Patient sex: M
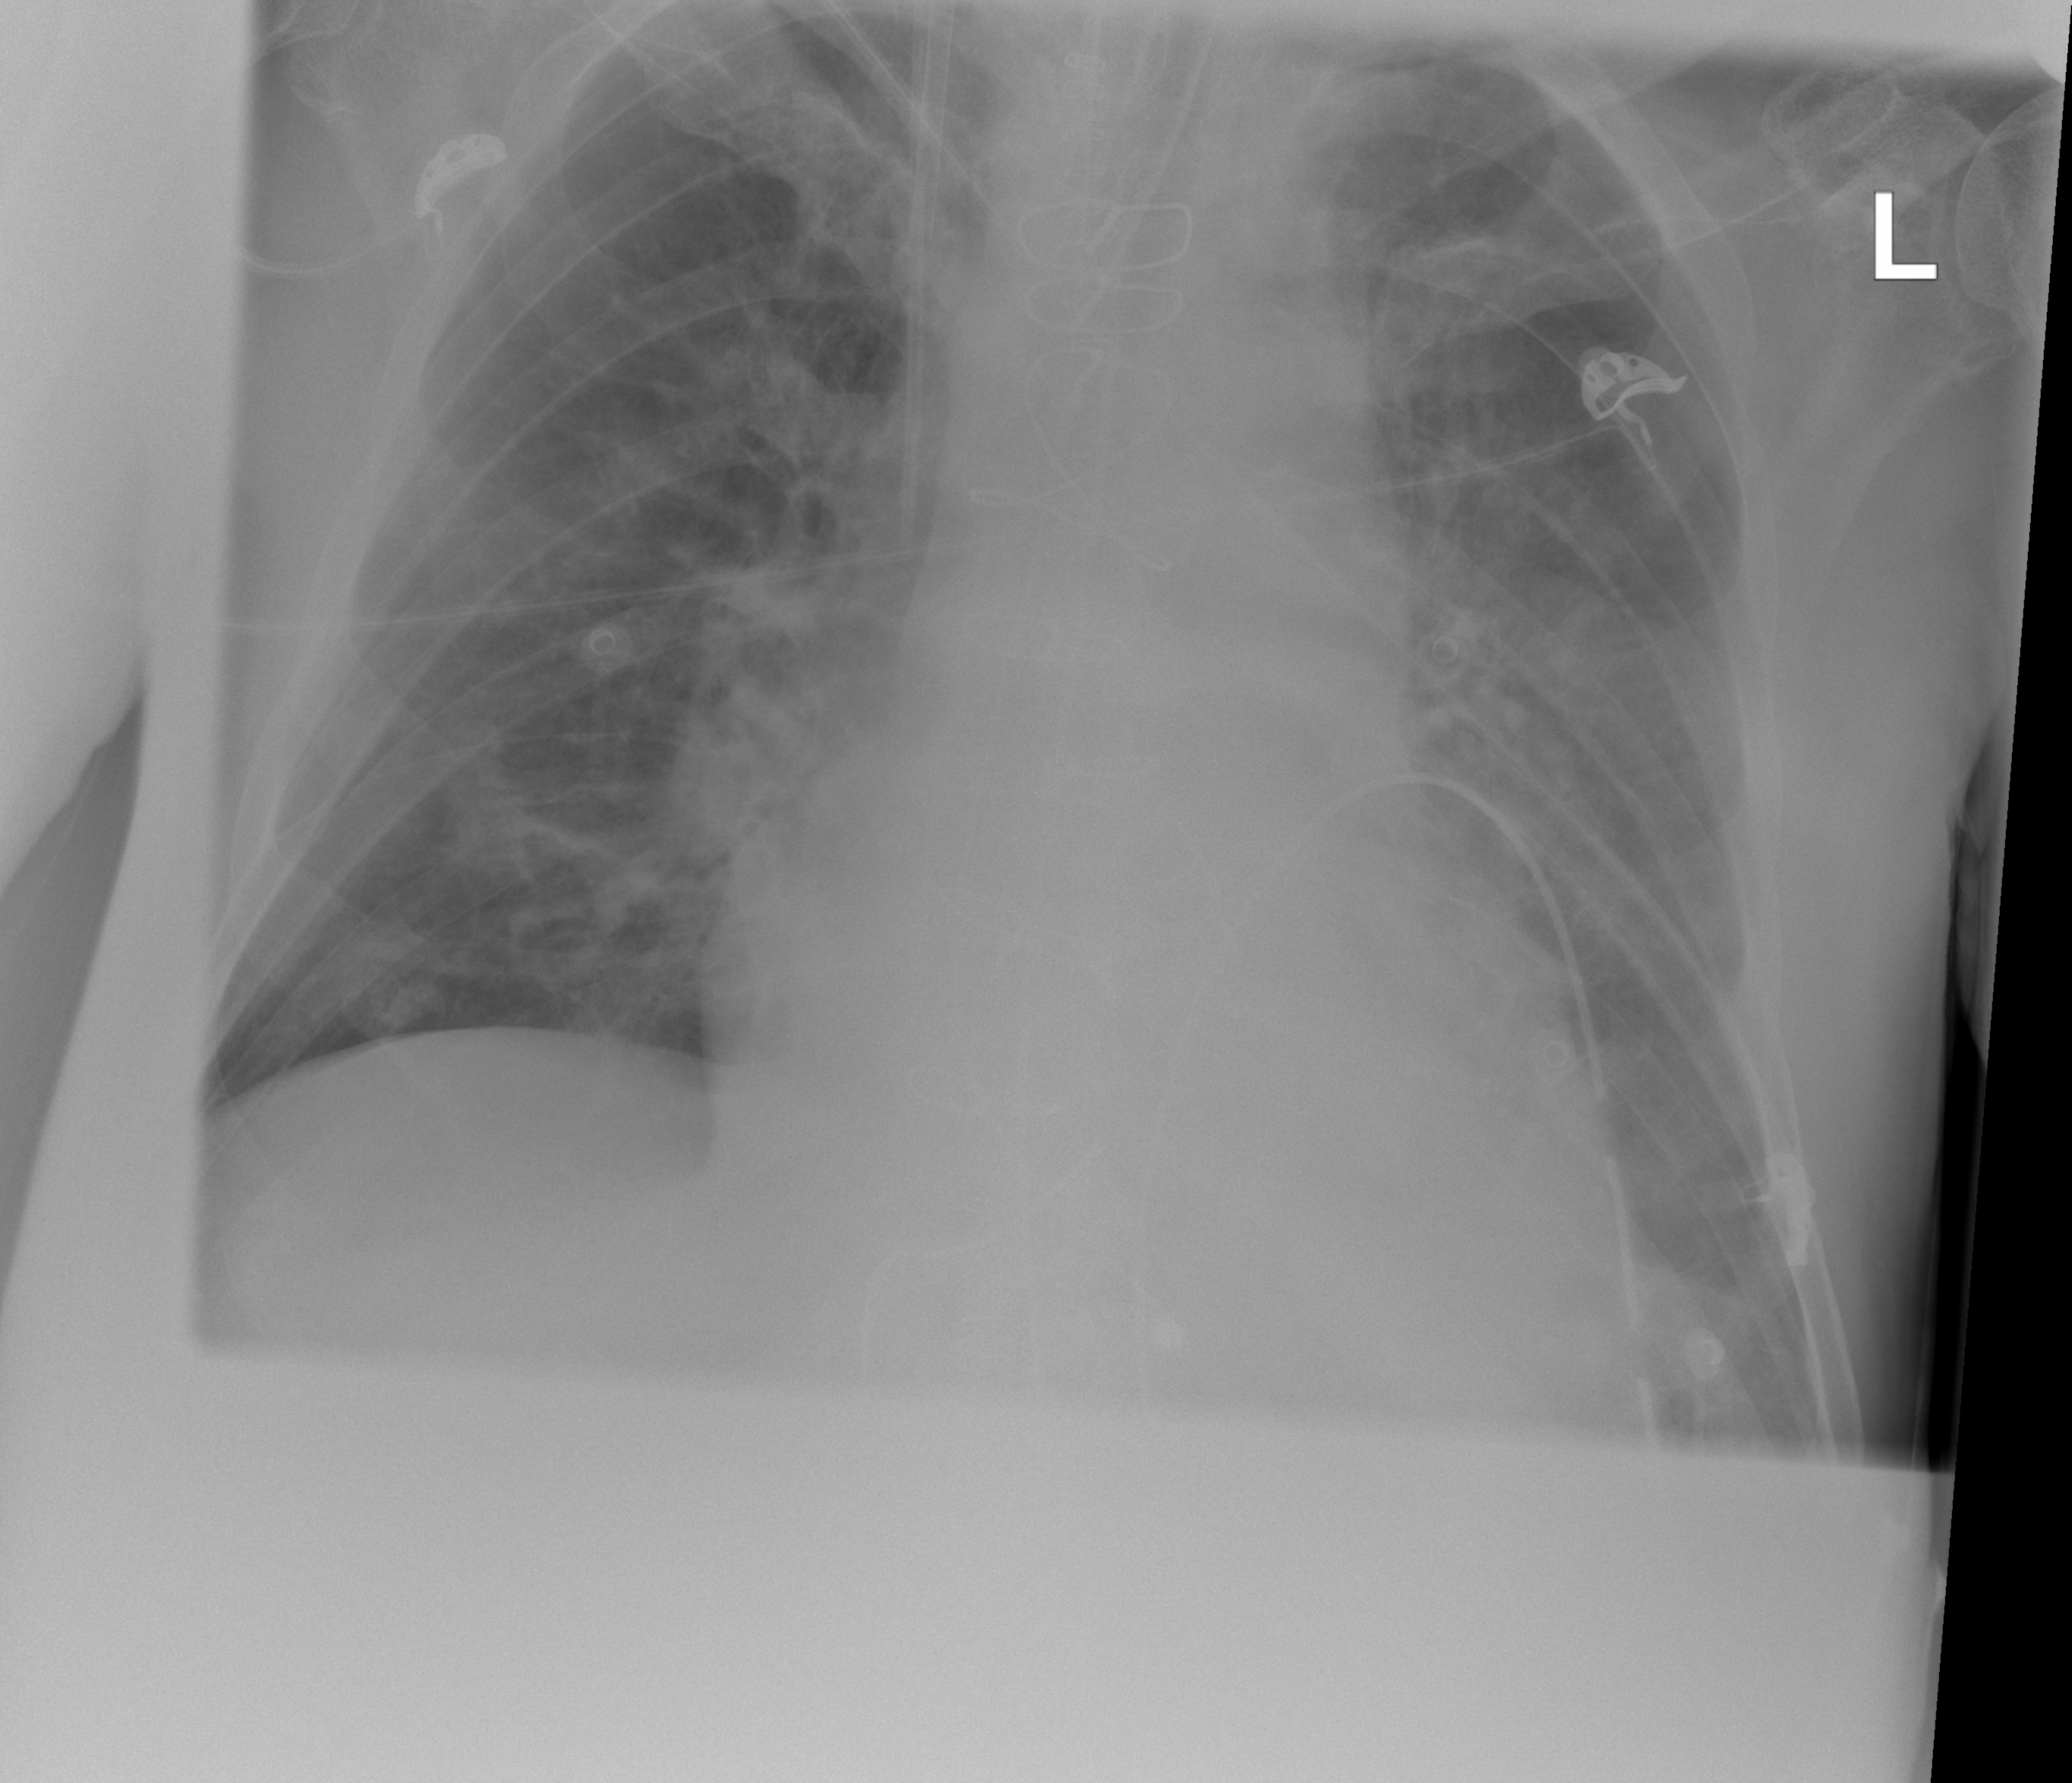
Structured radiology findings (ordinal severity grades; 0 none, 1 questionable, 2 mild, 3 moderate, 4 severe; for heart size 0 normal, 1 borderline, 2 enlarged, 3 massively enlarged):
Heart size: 0
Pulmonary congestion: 0
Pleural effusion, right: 0
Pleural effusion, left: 0
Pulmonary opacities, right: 0
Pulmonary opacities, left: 0
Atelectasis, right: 2
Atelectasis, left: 2